Current action and preconditions to check: path_clear

Your task: For each precondition in the list above, predict whether it will hold at this action.

Consider the current scene as observed from the mobile robot's camera, and analyze the predicted future states of all dynamic agents (e.g., people, animals, vehicles, or any moving entities) within the NEXT SECOND.

IMPORTANT: Only answer "very likely" if you are absolutely certain—based on strong, clear evidence—that a dynamic agent will violate the precondition in the predicted future state. Do NOT answer "very likely" for unlikely, ambiguous, or low-probability risks.

Ask yourself for each precondition: Is there a high probability, with clear and convincing evidence, that the predicted future states of any dynamic agent will interfere with the predicted future state of the currently executing action within the NEXT SECOND, causing that precondition to fail?

Assess the risk level based on these predictions. Use "likely" or "very likely" if motions create a clear risk of interference.

Use "neutral" or "improbable" if agents are nearby but their predicted paths are clearly diverging or non-conflicting.

Failure Risk Categories: "very improbable", "improbable", "neutral", "likely", "very likely"

Answer Format: Output ONLY the probability_of_failure value from these categories: "very improbable", "improbable", "neutral", "likely", "very likely"

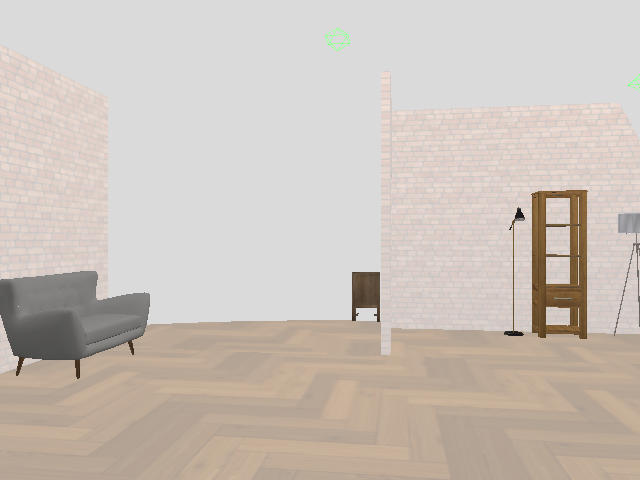

Answer: very improbable